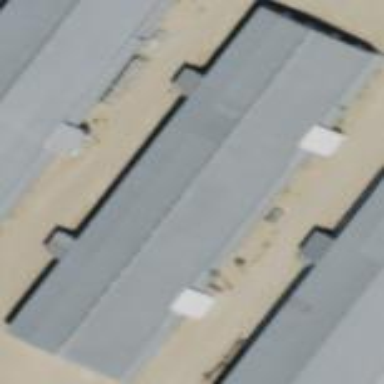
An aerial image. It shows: Warehouse building.